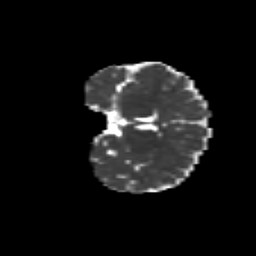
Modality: MD
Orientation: coronal
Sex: male
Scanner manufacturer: siemens
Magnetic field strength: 3 T
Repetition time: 5 s
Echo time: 0.071 s